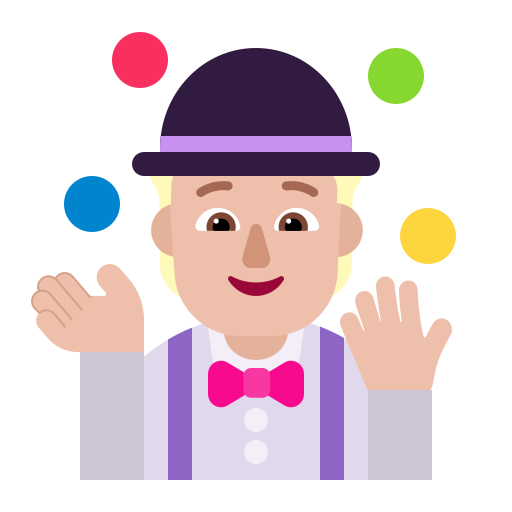
person juggling flat  light